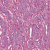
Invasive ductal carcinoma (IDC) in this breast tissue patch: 1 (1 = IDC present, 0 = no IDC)